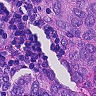
Metastatic tissue present: yes